Aerial crown-view tile of a tropical tree (Barro Colorado Island, Panama), acquired 20250414:
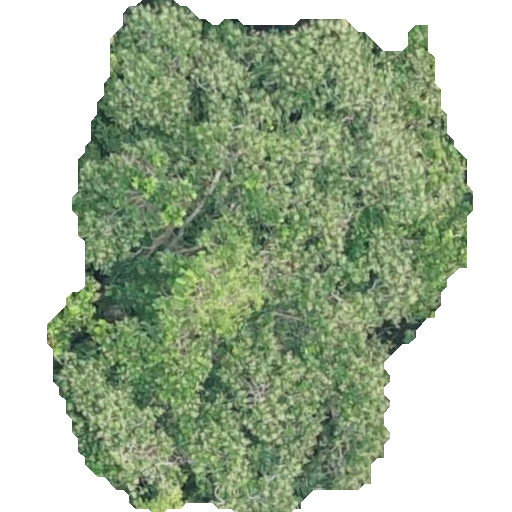
Species: Anacardium excelsum
GBIF accepted scientific name: Anacardium excelsum
Crown area: 227.067 m²